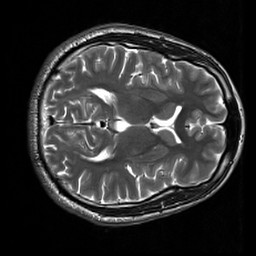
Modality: T2w
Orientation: axial
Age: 33
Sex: male
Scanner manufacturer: siemens
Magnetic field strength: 3 T
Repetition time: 7 s
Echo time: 0.09 s